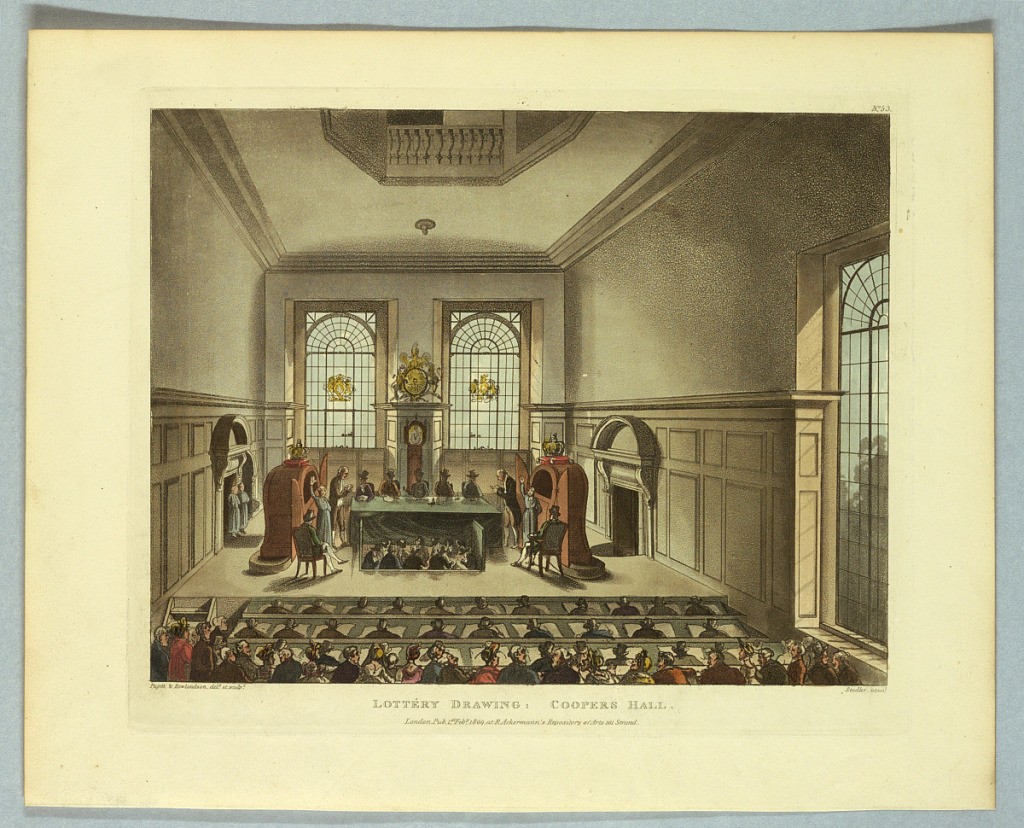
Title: Lottery Drawing: Coopers Hall, from "Ackermann's Repository"
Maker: Thomas Rowlandson, British, 1756–1827
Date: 1809
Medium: Aquatint, brush and watercolor on paper
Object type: Print
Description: Foreground onlookers; then three rows of men in a pit, with tally sheets. The lottery game on stage above, with judges and callers. Title, artists', and publisher's names below.